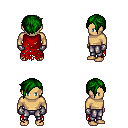
a pixel art fantasy rpg character, male body template, human, tanned skin, red tattered cape, metal pants, green pixie cut hairstyle, metal gloves, four views (front, back, left, right), 2x2 character sprite sheet, small pixel art, hard edges, no anti-aliasing